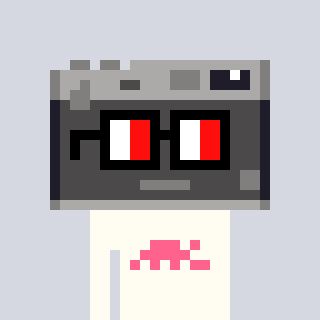
a pixel art character with square glasses with black frames and red eyes, a camera-shaped head and a grayscale-colored body on a cool background